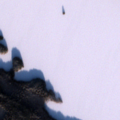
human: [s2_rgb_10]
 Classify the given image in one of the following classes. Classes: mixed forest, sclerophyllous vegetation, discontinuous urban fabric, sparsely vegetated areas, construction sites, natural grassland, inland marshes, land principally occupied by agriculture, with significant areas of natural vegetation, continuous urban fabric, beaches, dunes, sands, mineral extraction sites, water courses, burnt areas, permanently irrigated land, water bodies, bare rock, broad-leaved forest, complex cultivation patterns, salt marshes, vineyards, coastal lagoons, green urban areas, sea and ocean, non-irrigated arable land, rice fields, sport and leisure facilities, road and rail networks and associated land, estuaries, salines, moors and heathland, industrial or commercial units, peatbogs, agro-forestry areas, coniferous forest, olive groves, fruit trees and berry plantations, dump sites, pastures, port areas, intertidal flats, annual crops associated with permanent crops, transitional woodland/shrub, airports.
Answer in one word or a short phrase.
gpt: broad-leaved forest, mixed forest, water bodies